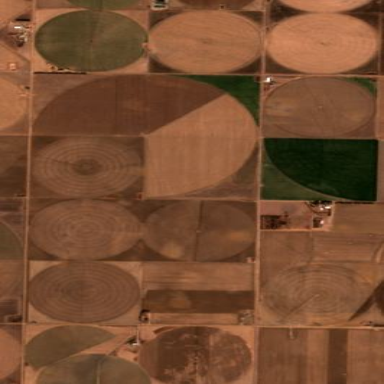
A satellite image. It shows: Farmland with pivot irrigation system.